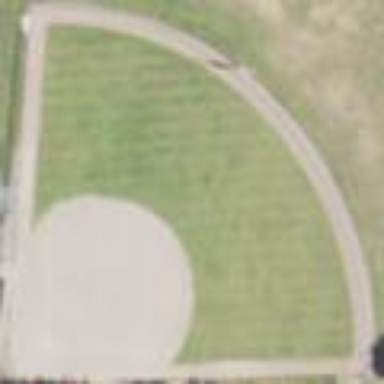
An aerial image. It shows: Baseball pitch for leisure land.